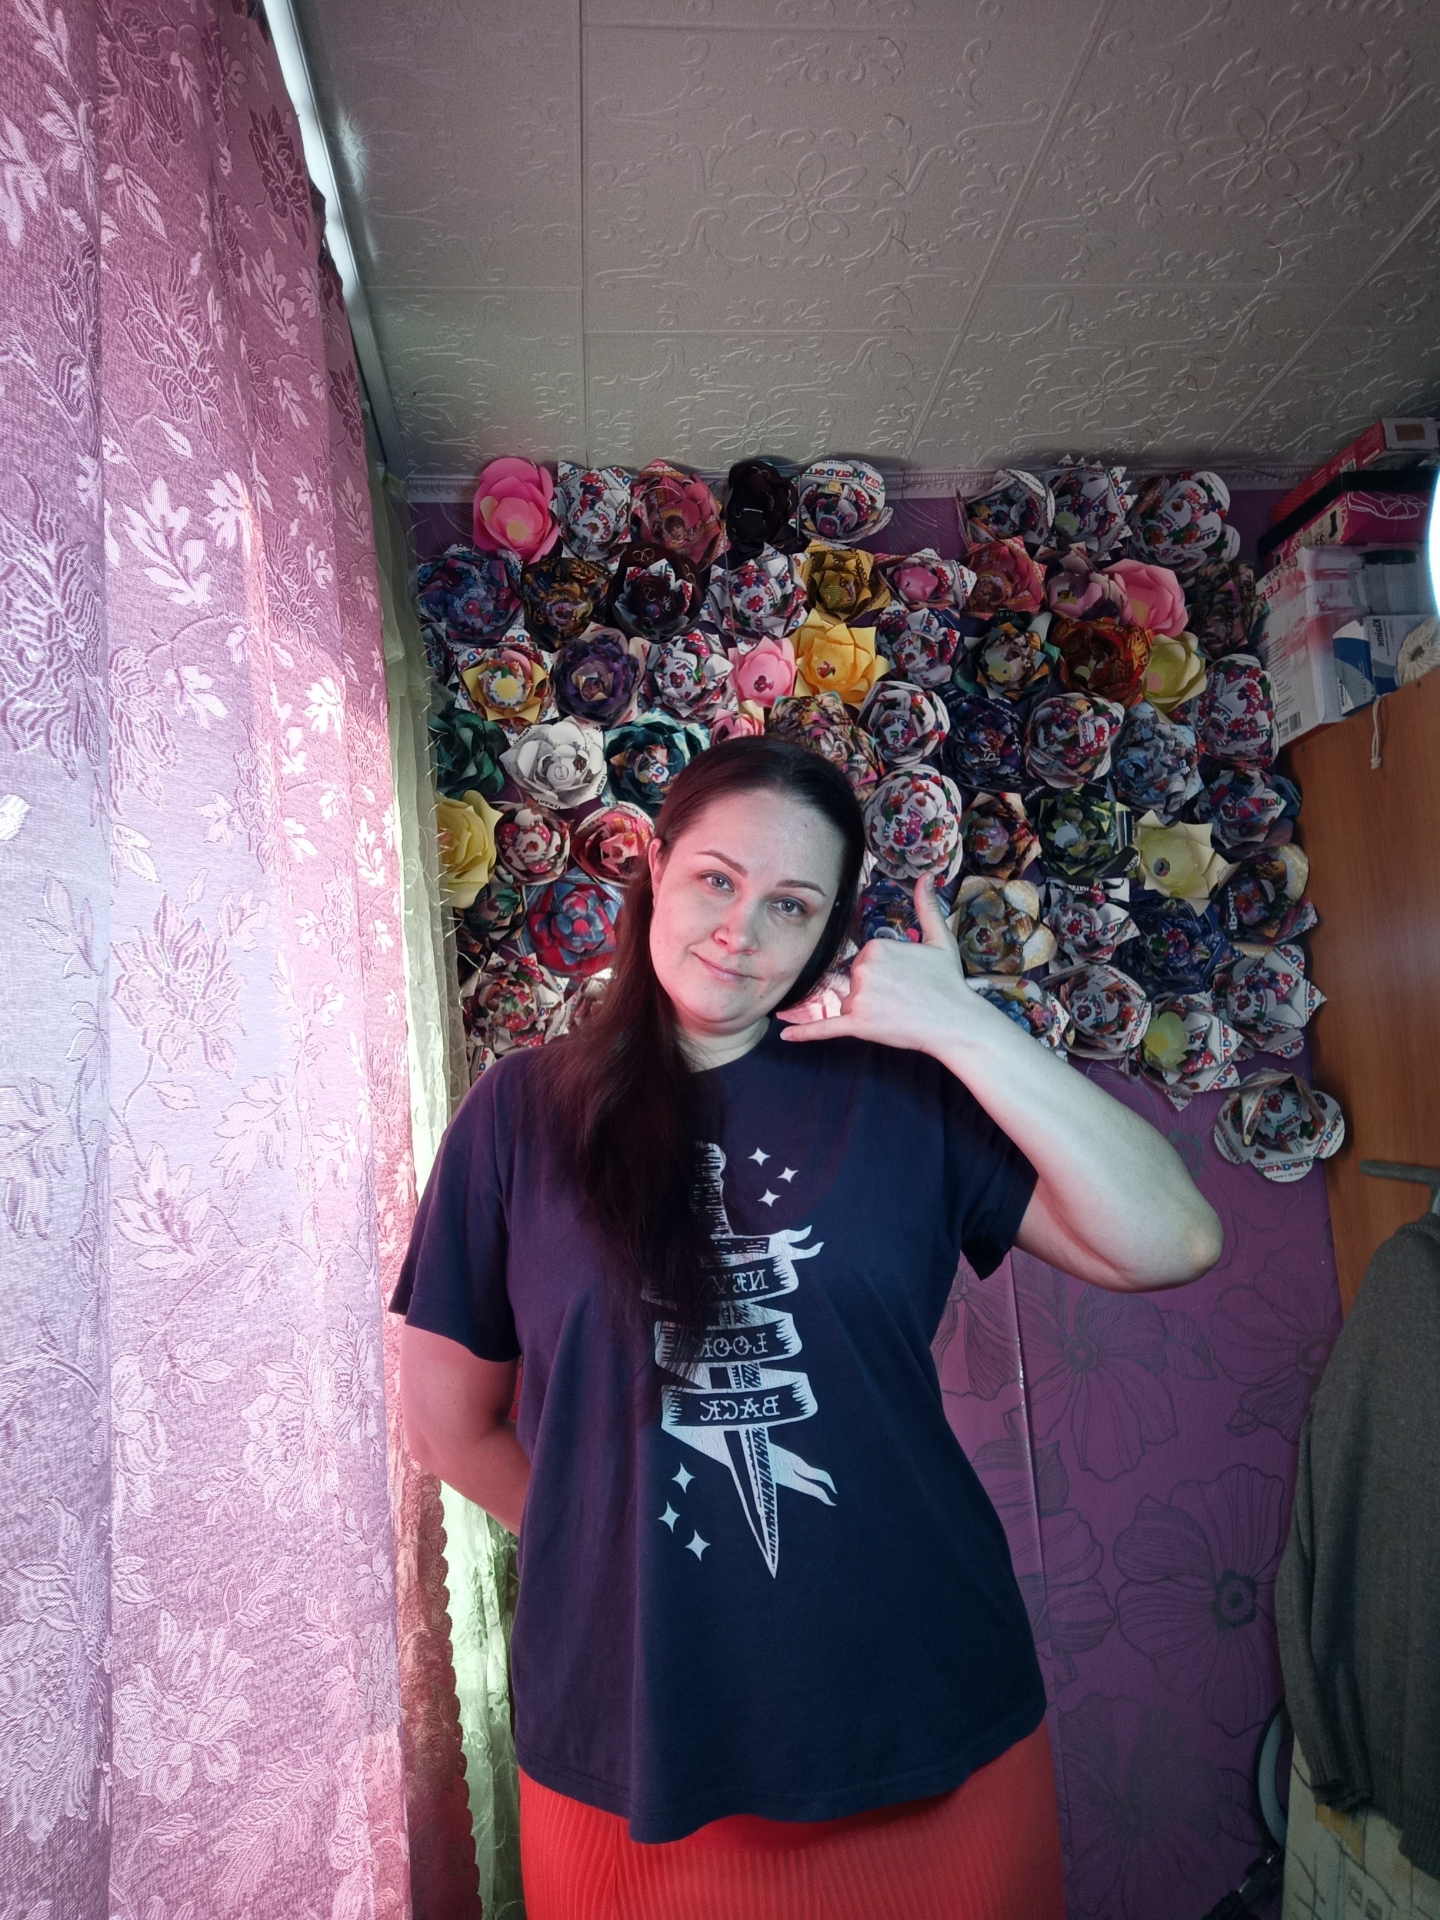
Label: clear